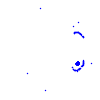
Particle: electron